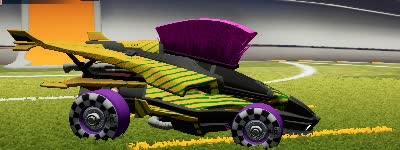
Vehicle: aftershock